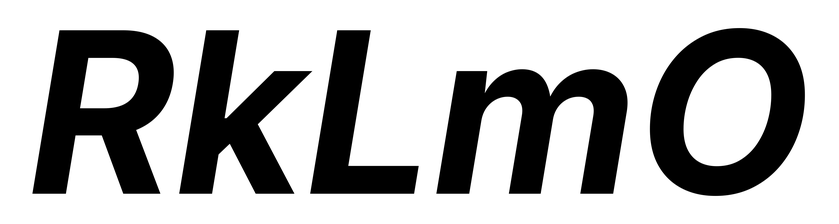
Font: Inter-Italic_Bold_Italic